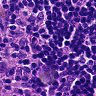
Metastatic tissue present: no